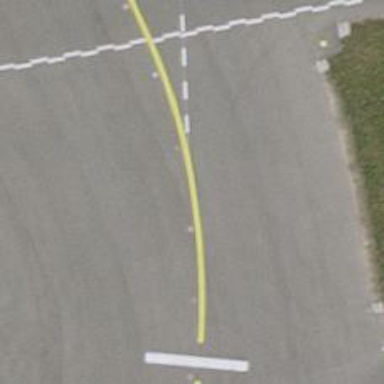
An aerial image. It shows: Image of taxiway at airport.